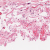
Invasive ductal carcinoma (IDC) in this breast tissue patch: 0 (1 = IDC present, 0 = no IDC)